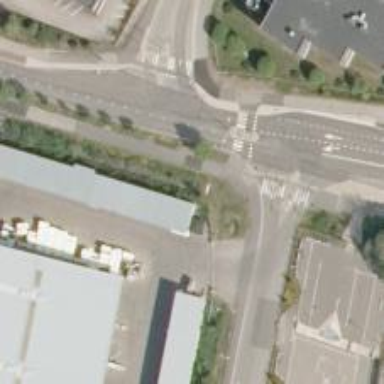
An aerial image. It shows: Crossing on asphalt cycleway.